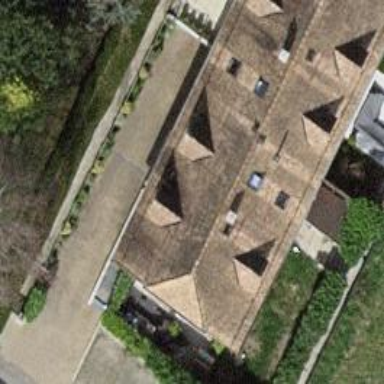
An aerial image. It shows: Simple house.